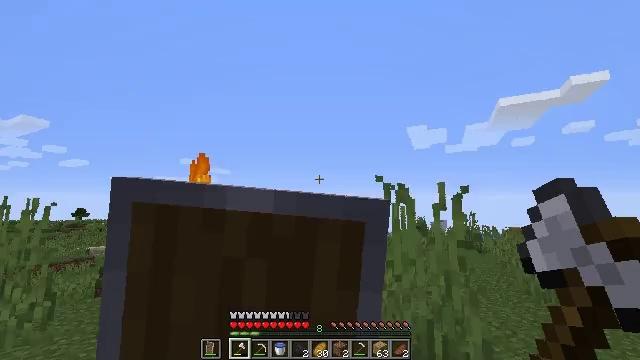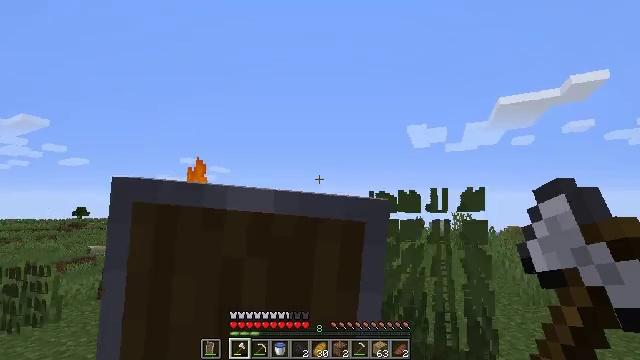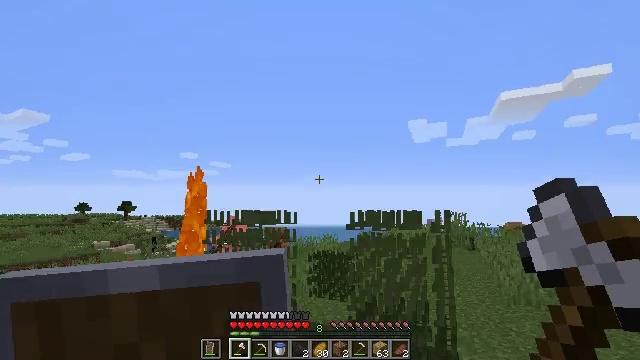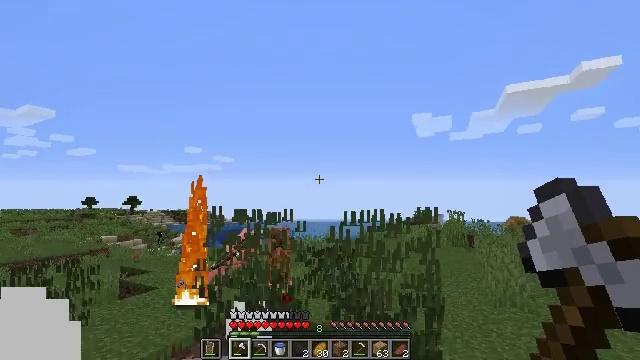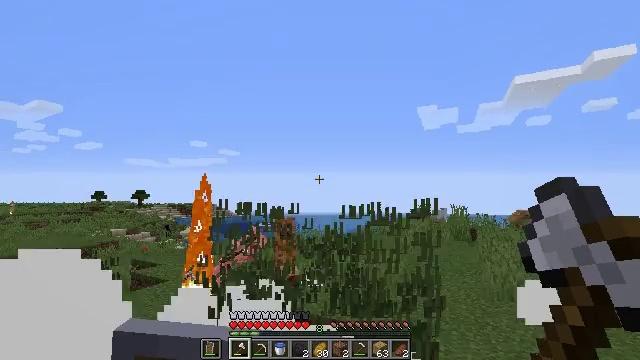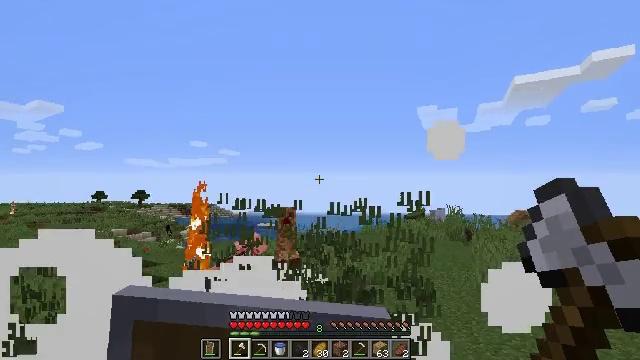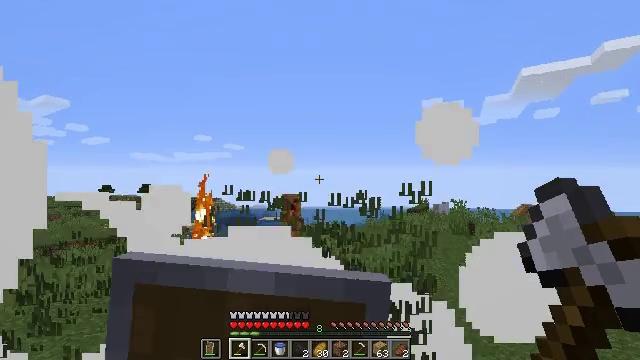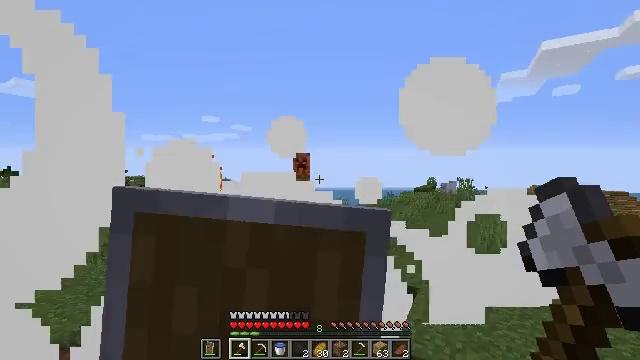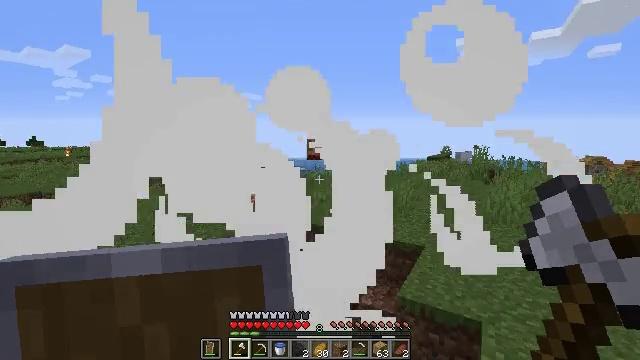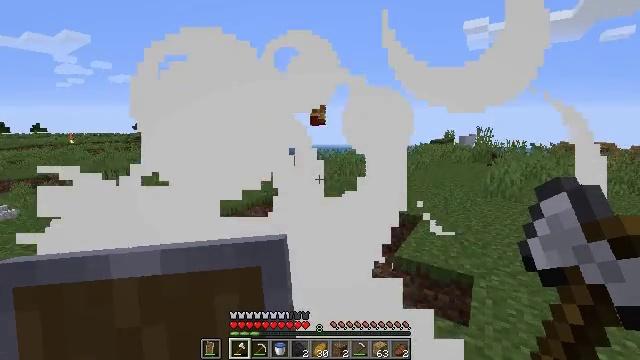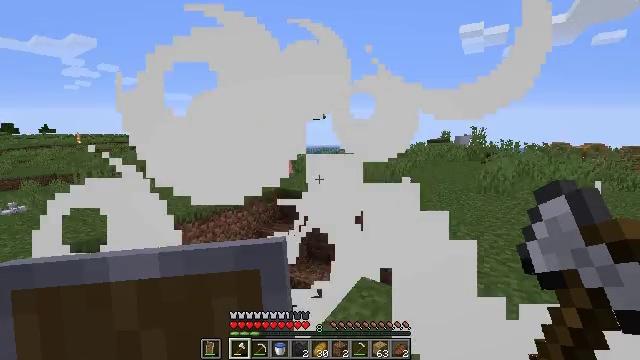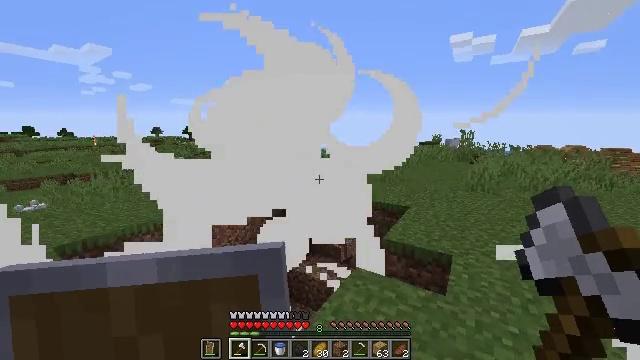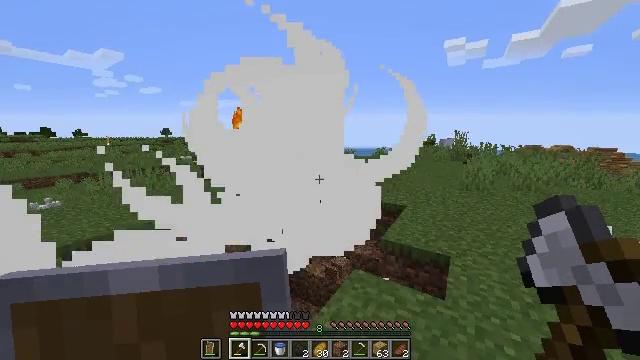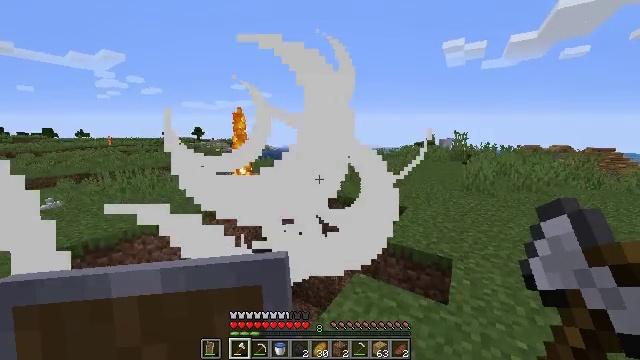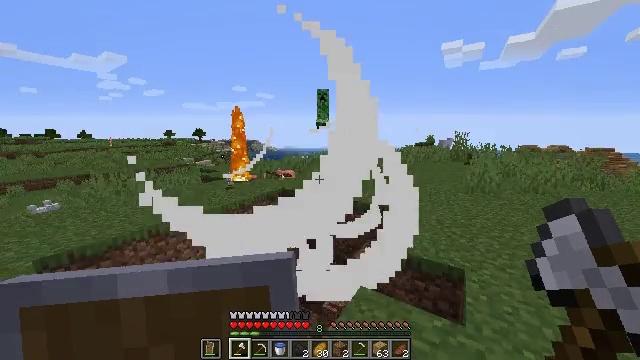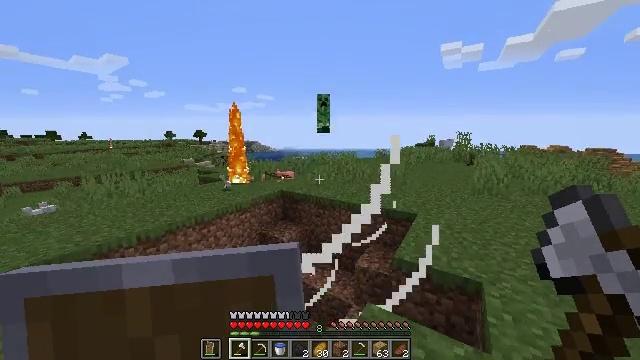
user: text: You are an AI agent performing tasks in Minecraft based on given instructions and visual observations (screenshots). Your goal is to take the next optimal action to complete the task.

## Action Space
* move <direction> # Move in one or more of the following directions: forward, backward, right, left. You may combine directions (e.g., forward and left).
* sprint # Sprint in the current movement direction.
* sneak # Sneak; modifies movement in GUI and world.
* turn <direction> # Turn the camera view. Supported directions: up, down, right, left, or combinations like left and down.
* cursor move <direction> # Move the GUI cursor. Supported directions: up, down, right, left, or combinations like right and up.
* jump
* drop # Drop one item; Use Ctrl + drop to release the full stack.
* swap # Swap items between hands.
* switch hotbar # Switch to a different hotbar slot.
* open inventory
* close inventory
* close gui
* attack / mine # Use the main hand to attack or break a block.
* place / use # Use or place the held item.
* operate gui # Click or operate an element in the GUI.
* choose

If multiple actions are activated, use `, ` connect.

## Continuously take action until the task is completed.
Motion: motion action
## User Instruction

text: Kill mobs.
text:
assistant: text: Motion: use / place
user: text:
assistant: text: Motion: turn down, use / place
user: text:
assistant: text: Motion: turn down, use / place
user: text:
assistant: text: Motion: turn left and down, use / place
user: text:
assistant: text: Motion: use / place
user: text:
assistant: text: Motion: turn down, use / place
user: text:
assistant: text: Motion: turn left and down, use / place
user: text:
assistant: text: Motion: move forward, turn left and down
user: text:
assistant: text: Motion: move forward, sprint, turn down
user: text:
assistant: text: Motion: move forward, sprint
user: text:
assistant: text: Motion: move forward, sprint
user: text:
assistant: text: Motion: move forward, sprint
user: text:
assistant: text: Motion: move forward, sprint
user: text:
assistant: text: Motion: move forward, sprint
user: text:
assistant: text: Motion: move forward, sprint
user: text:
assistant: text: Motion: move forward, sprint
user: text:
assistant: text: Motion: move forward, sprint, turn down
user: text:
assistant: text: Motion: move forward, sprint
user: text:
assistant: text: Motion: move forward, sprint
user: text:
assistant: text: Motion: move forward, sprint, jump
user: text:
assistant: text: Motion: move forward and move right, sprint, jump
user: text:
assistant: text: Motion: move forward and move right, sprint, jump
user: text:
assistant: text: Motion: move forward and move right, sprint, jump
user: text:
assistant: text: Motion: move forward and move right, sprint, jump
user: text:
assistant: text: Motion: move forward and move right, sprint, jump
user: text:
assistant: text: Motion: move forward and move right, sprint, jump
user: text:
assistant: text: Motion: move forward and move right, sprint, jump
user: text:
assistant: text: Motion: move forward and move right, sprint, jump
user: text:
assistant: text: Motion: move forward and move right, sprint, jump
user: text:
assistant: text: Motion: move forward and move right, sprint, jump